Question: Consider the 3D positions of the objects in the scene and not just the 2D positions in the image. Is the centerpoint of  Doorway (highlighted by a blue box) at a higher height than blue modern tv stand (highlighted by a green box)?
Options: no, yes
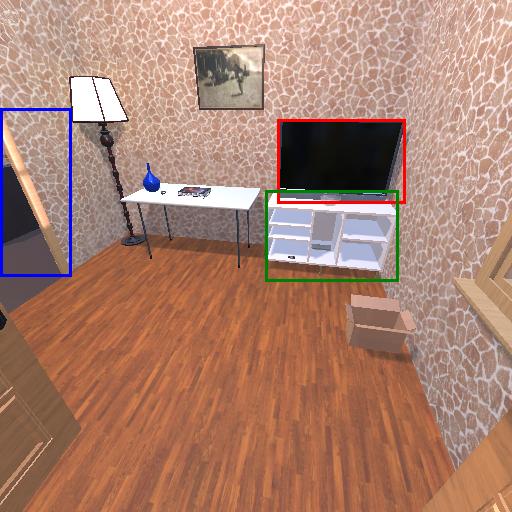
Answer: no